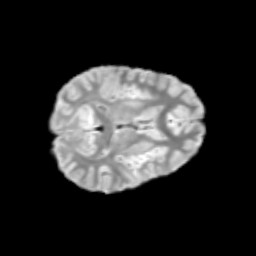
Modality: T2w
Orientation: axial
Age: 11
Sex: male
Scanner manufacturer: siemens
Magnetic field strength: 3 T
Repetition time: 3.8 s
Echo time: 0.07 s